Question: I'm building a simple application that will match the meaning of the word with customized dictionary (in Malay word).
The words are :
the meaning in English are (in Malay): I like to eat chicken rice and drink lychee.
My question is, how to match the word "saya suka makan nasi ayam dan minum laici " with the meaning in the customized dictionary?
The
'''
saya : i suka : like makan : to_eat nasi : rice ayam : chicken dan :
and minum : to_drink laici : lychee.
'''
The image shown is the word and the meaning.
.
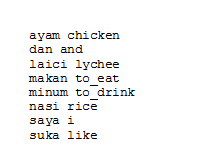
Answer: First of all store all your words in an array like below
'''
$words=array('ayam'=>'chicken','dan'=>'and','laici'=>'lychee','makan'=>'to_eat','minum'=>'to_drink','nasi'=>'rice','saya'=>'i','suka'=>'like');
'''
Then prepare string like below and then print it
'''
$stringToPrint=$words['saya'].' '.$words['suka'].' '.$words['makan'].' '.$words['nasi'].' '.$words['ayam'].' '.$words['dan'].' '.$words['minum'].' '.$words['laici'];
echo $stringToPrint;
'''